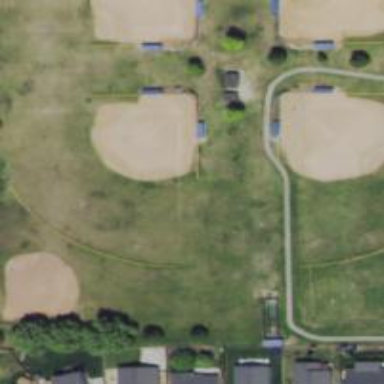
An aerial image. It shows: Baseball pitch for leisure and sports activities.